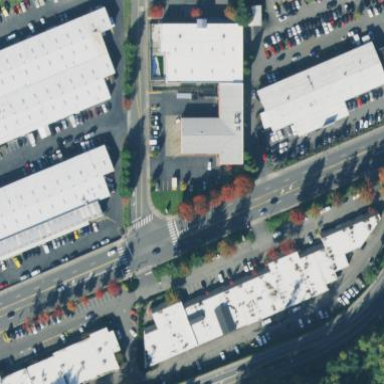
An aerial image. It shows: Commercial area.